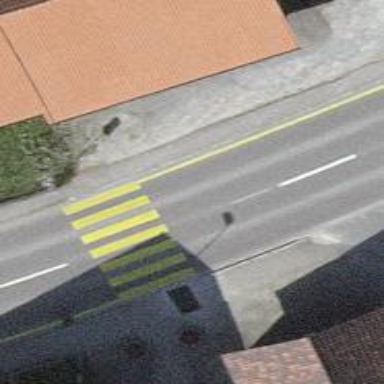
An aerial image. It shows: Zebra crossing on the road.